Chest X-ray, AP view. Patient: 9 years old, sex M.
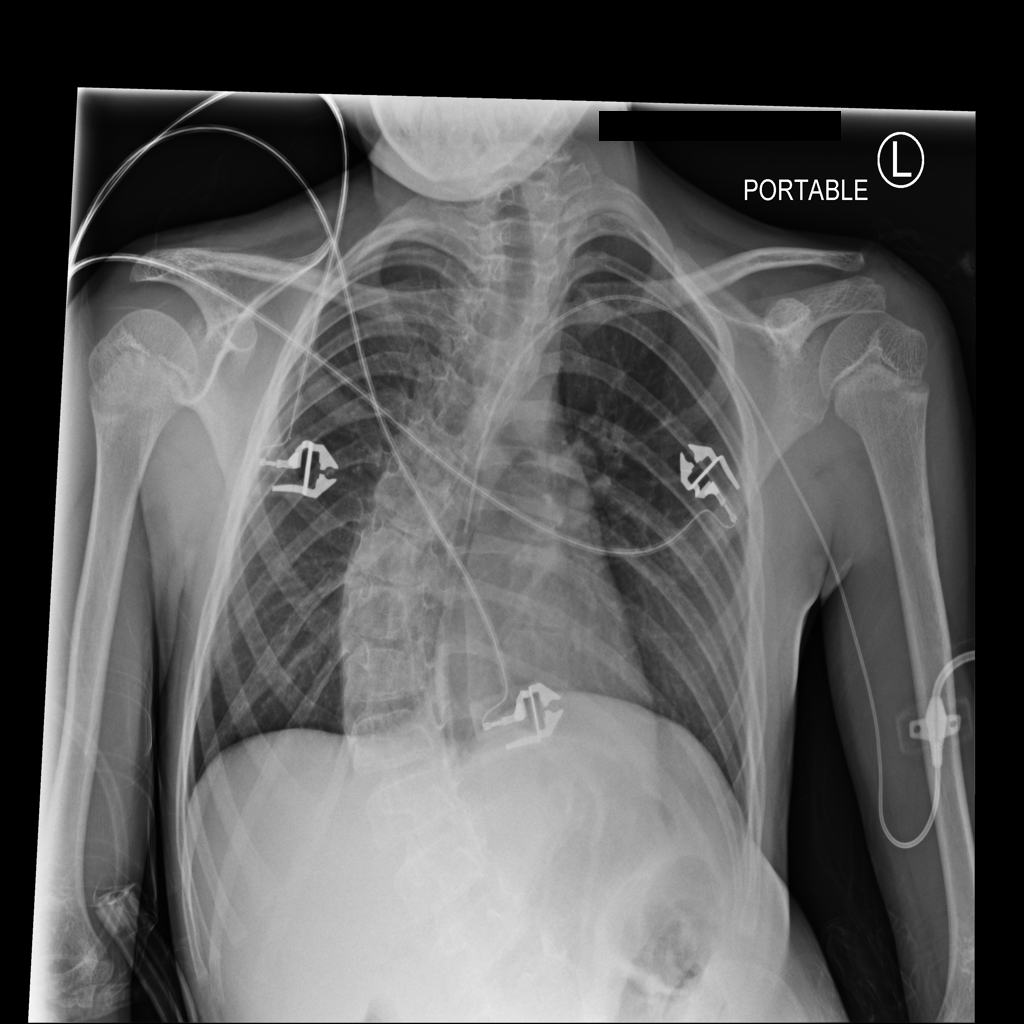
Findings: No Finding